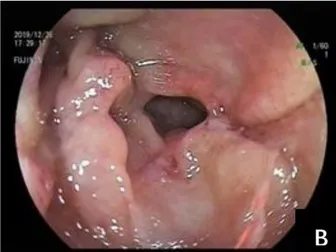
Examinations and histopathological results during work-up of the patient. (B) Upper gastrointestinal endoscopy detected a stricture with circumferential edematous friable mucosa, extending from the duodenal bulb to the second portion of the duodenum.
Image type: endoscopy (gi_endoscopy)